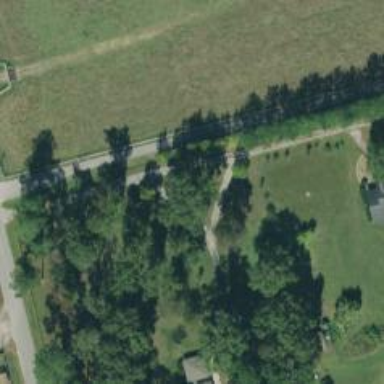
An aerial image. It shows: Driveway leading to service road.